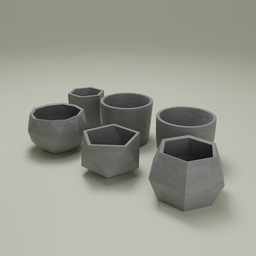
Label: decoration